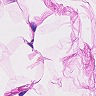
Metastatic tissue present: no